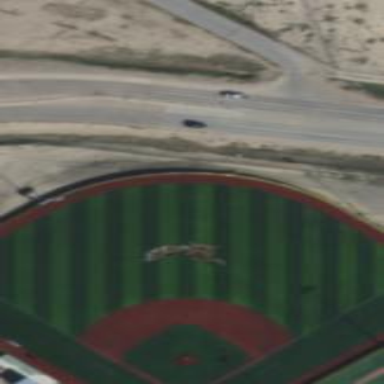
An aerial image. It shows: Baseball pitch for leisure land activities.